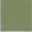
Piece: xx